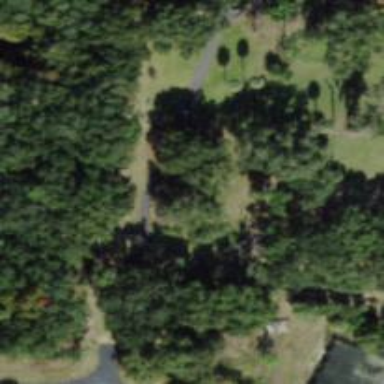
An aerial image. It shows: Driveway leading to service road.